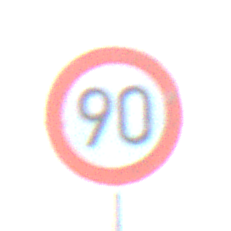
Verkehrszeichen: Geschwindigkeit90
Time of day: SunriseSunset
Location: Outdoor (Nature)
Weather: PartlyCloudy
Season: NotSpecified
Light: Natural